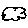
Label: cloud